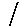
Label: line